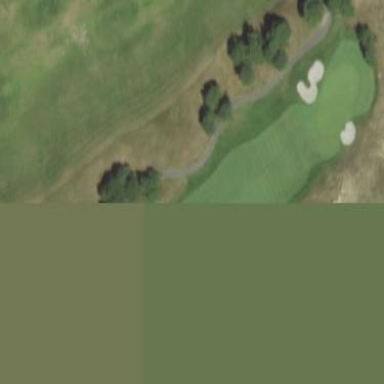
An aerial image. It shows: Golf rough area.